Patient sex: M
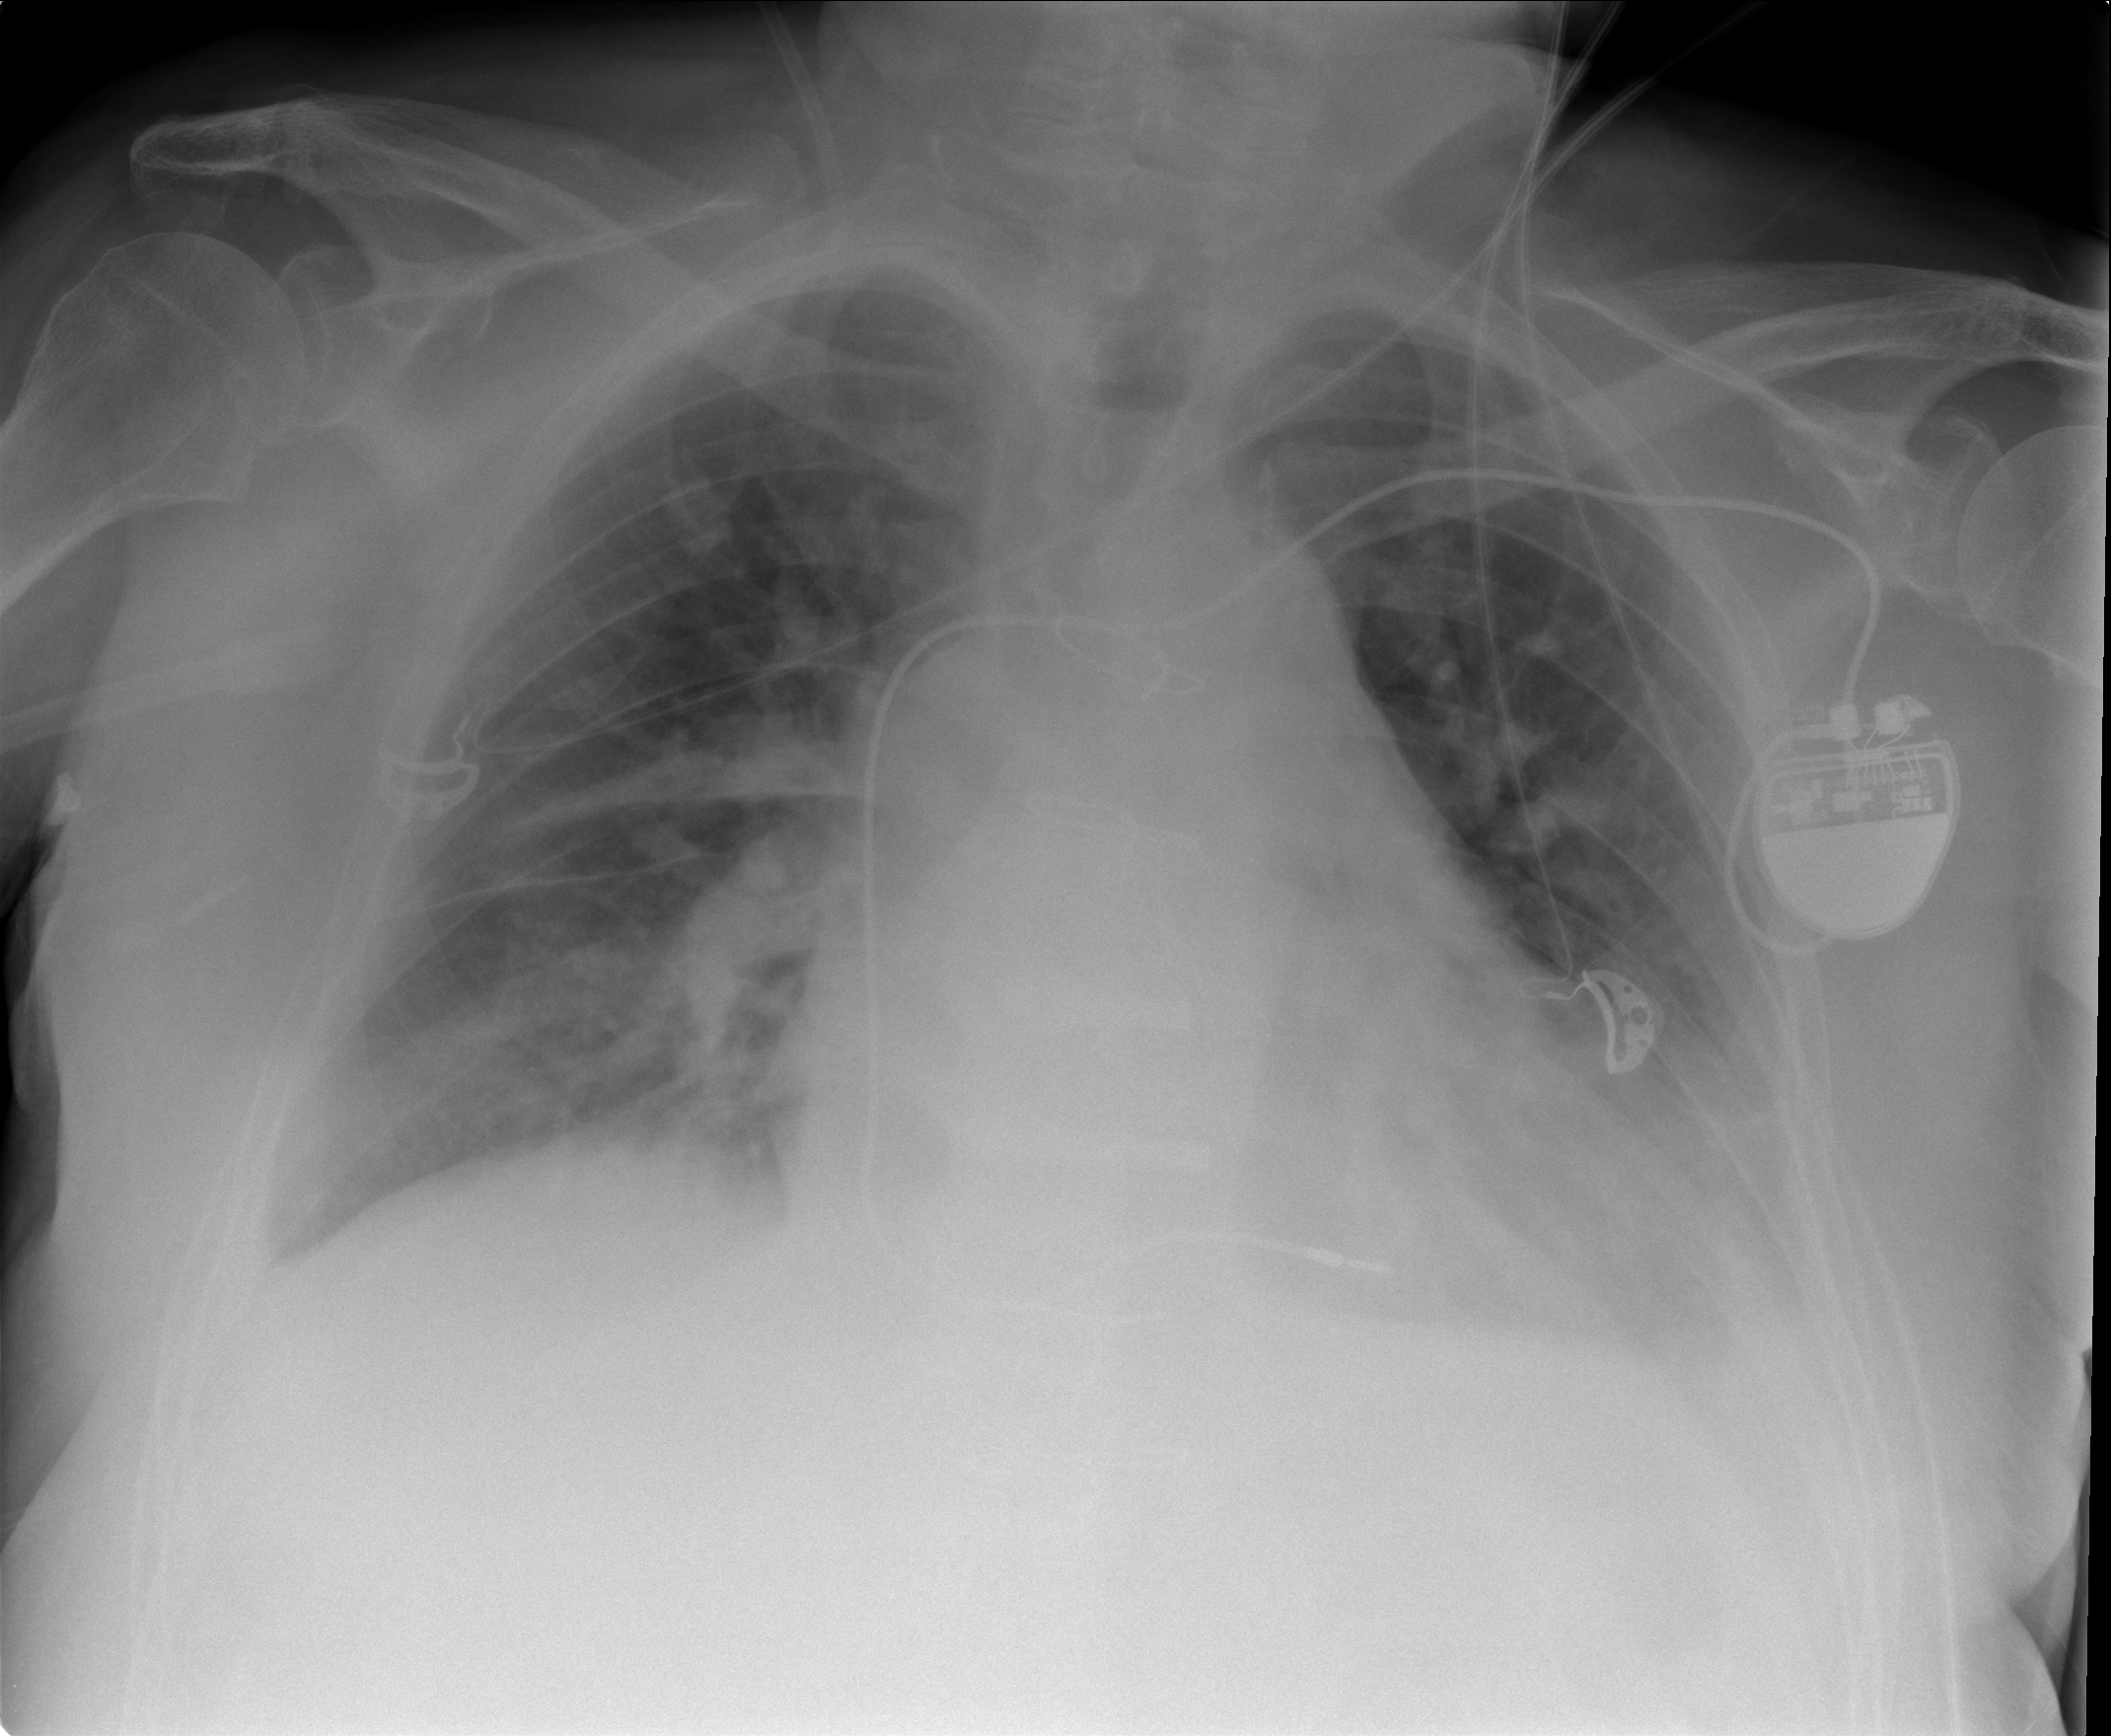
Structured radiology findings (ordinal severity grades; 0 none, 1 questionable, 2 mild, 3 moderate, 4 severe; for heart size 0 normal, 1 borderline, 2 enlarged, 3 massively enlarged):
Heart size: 2
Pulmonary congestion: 3
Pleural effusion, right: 2
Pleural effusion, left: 2
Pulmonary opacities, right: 2
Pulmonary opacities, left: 2
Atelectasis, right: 2
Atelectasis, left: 2